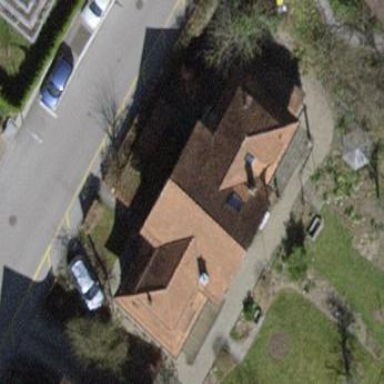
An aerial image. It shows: Building with tiled roof.